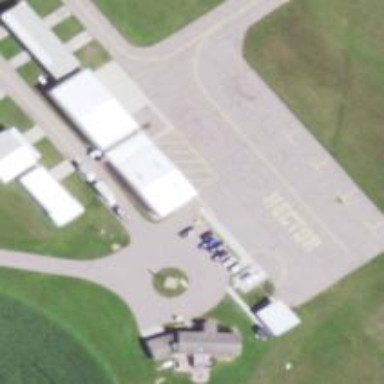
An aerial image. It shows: Apron at the airport.